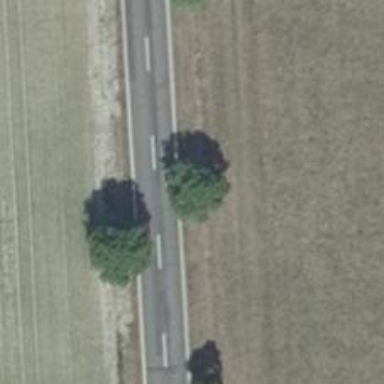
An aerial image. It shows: Row of trees in natural setting.